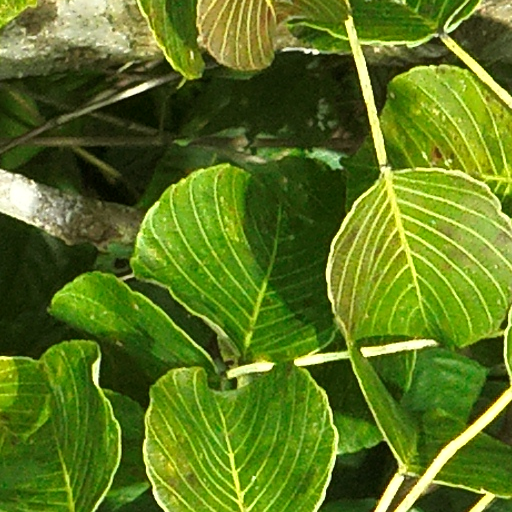
Species: Hura crepitans
GBIF accepted scientific name: Hura crepitans
Crown area (m\u00b2): 160.31